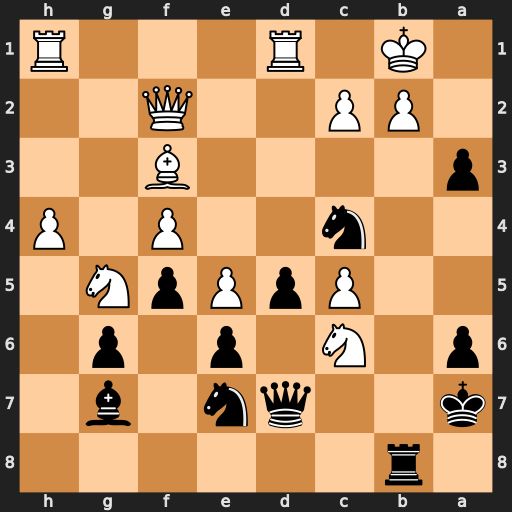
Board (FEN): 1r6/k2qn1b1/p1N1p1p1/2PpPpN1/2n2P1P/p4B2/1PP2Q2/1K1R3R
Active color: b
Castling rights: -
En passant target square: -
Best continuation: Nxc6 b3 a2+ Ka1 N4xe5 fxe5 Bxe5+ Kxa2 Rb5